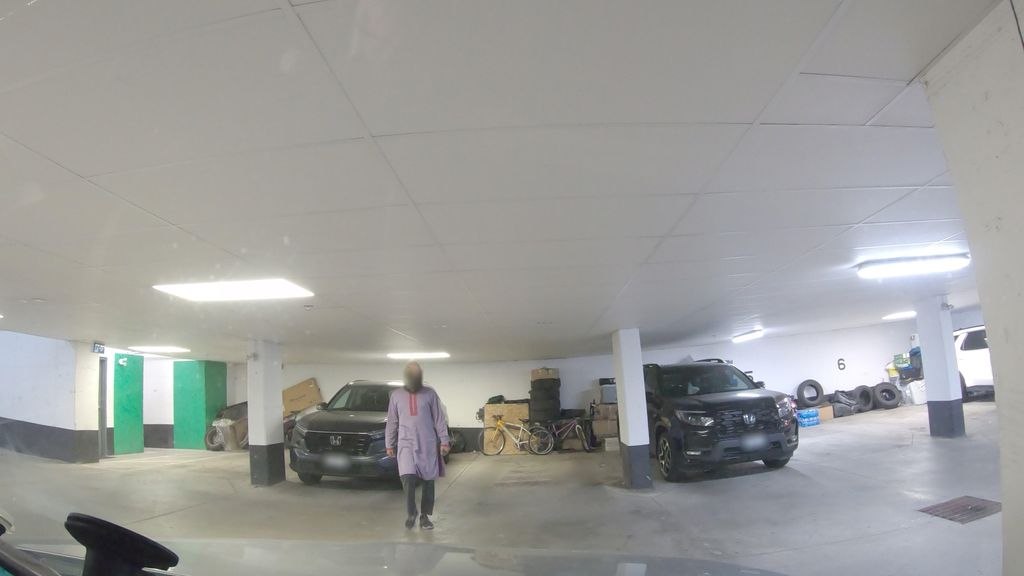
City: toronto